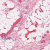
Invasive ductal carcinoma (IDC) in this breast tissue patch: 0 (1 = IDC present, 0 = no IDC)